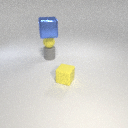
small yellow rubber sphere below large blue metal cube